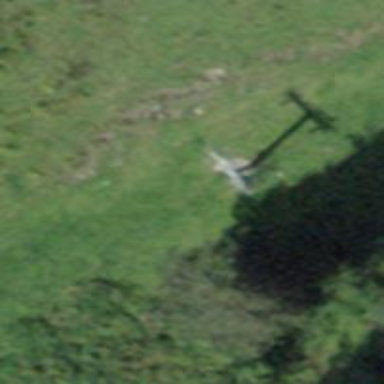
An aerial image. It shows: Pylon for aerialway.